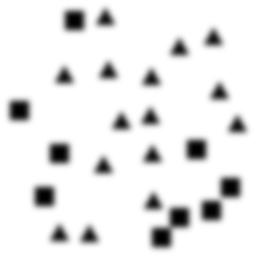
Squares: 9
Triangles: 15
Stars: 0
Total shapes: 24